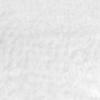
Label: no_change